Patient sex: F
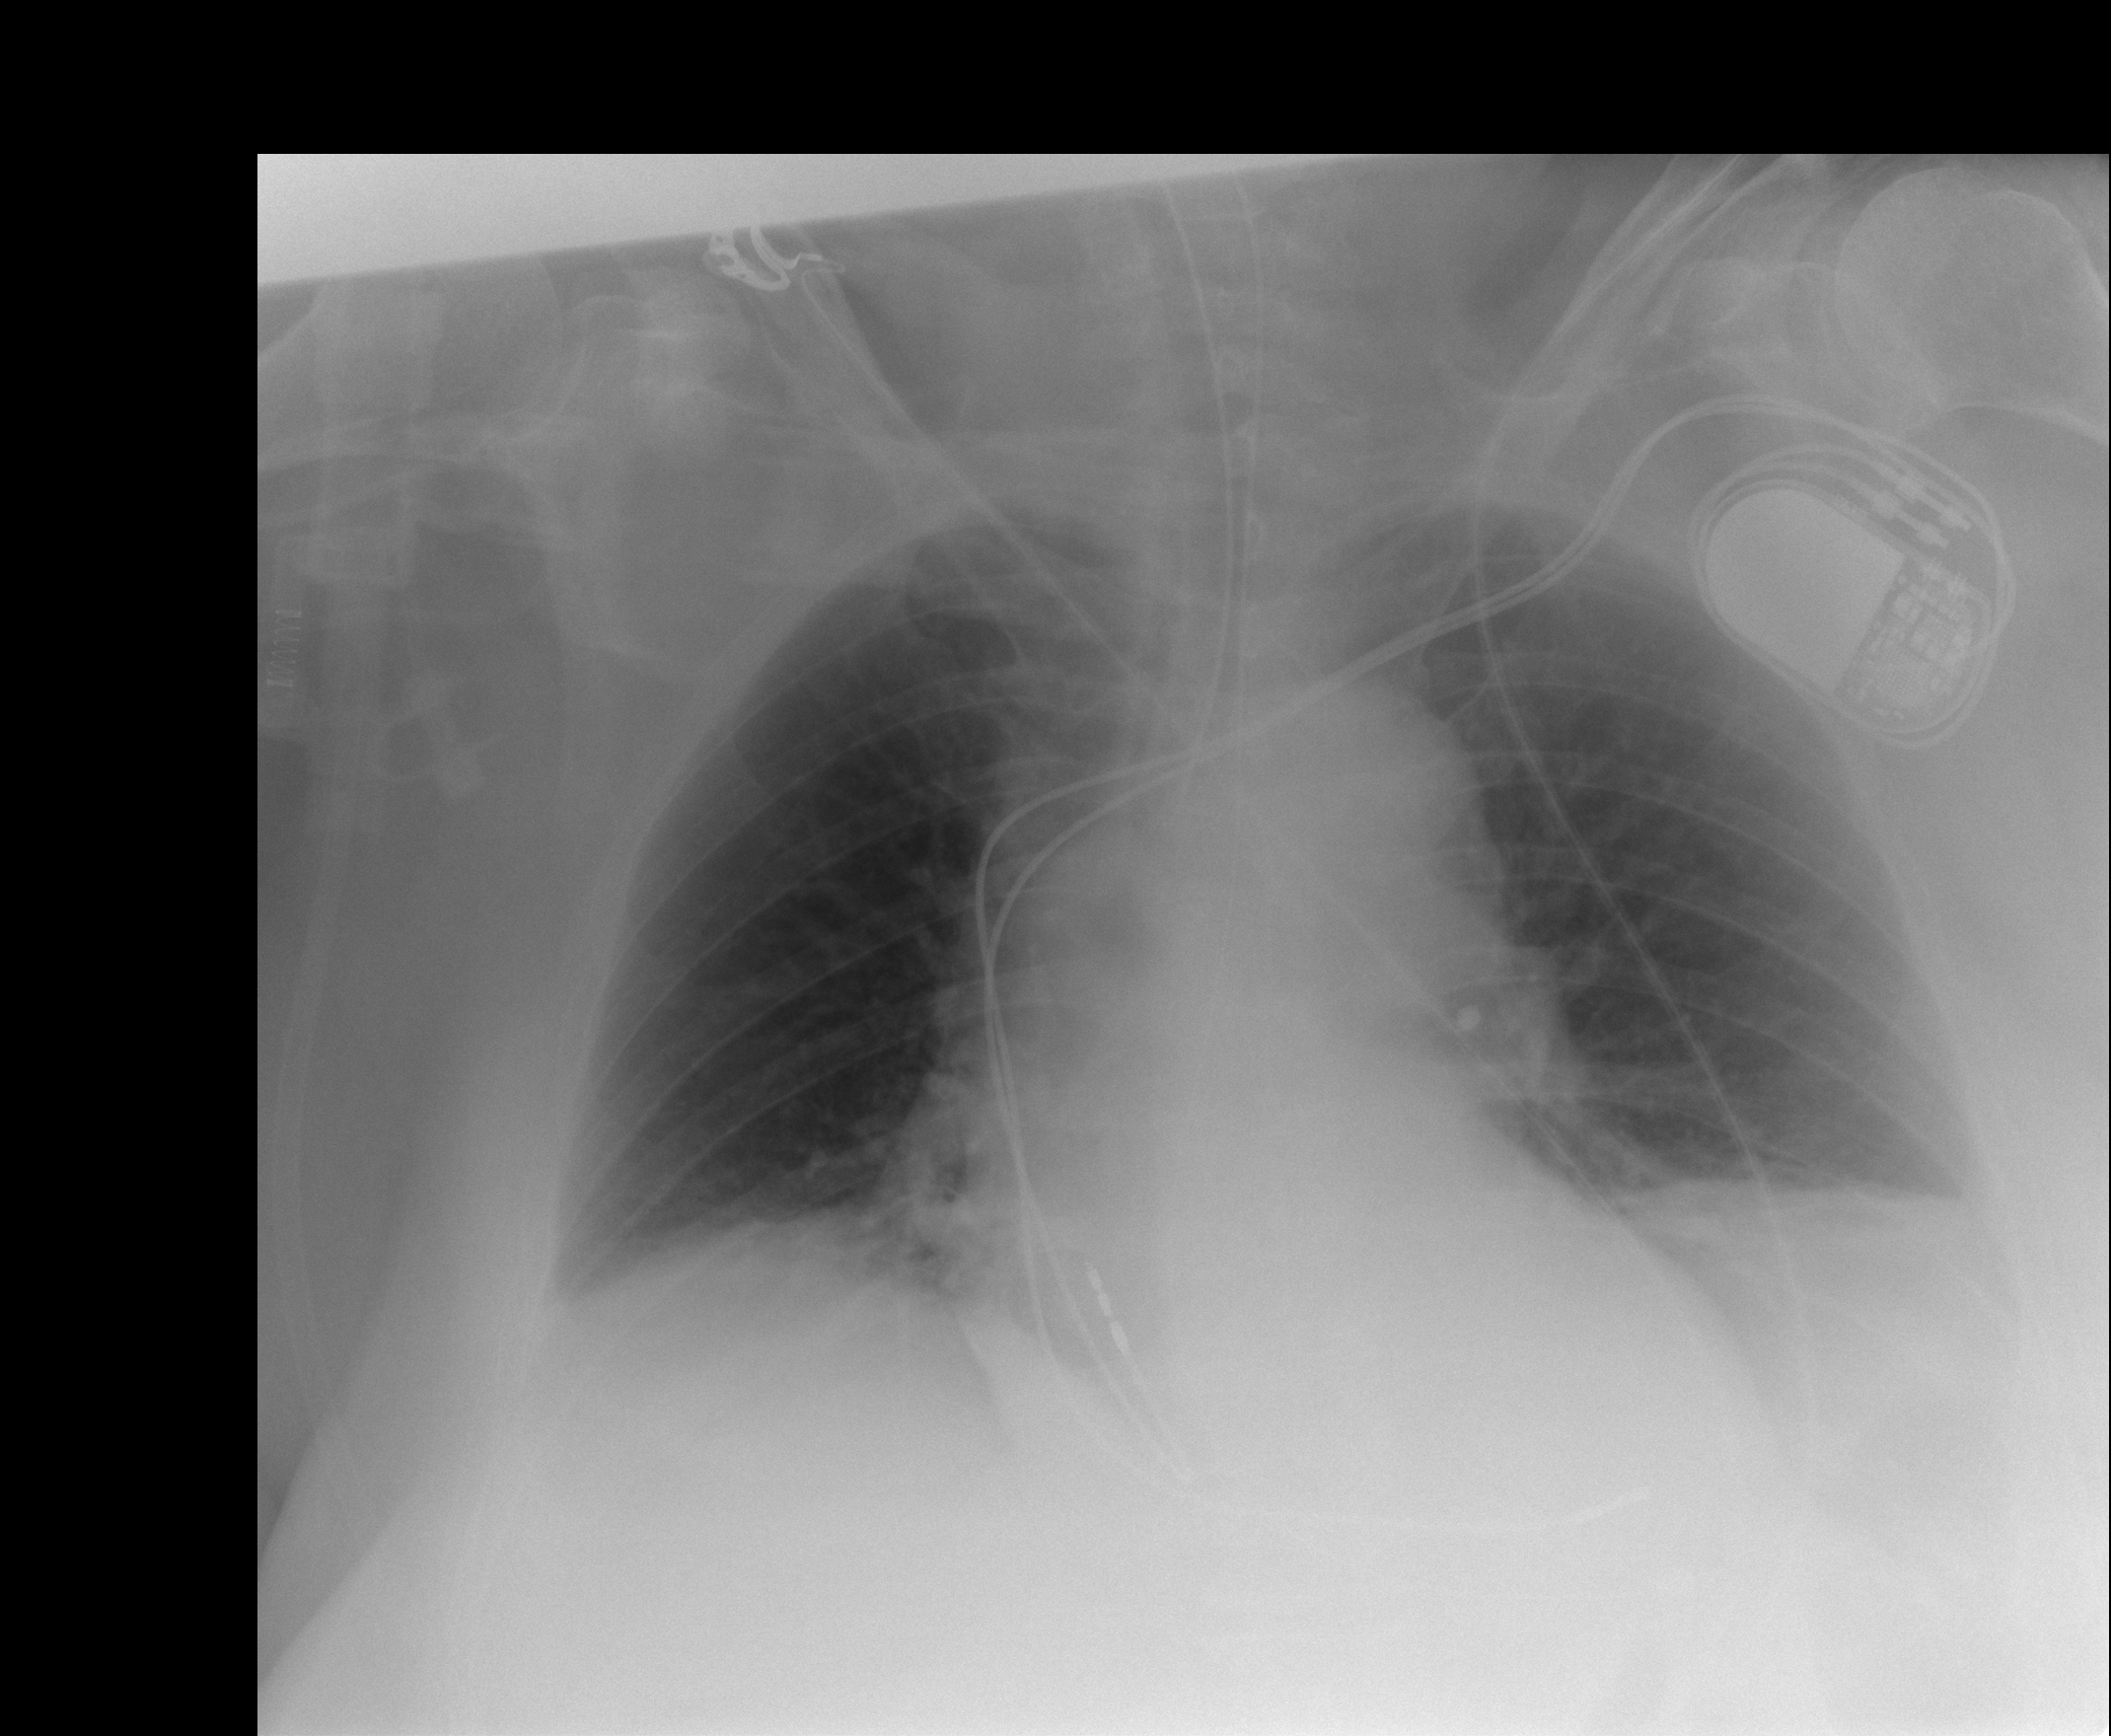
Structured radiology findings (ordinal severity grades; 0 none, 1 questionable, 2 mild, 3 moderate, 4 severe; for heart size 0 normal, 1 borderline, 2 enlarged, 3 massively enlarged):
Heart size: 0
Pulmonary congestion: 0
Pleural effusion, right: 2
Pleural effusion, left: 2
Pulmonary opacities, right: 0
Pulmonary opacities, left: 2
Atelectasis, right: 1
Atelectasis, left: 2